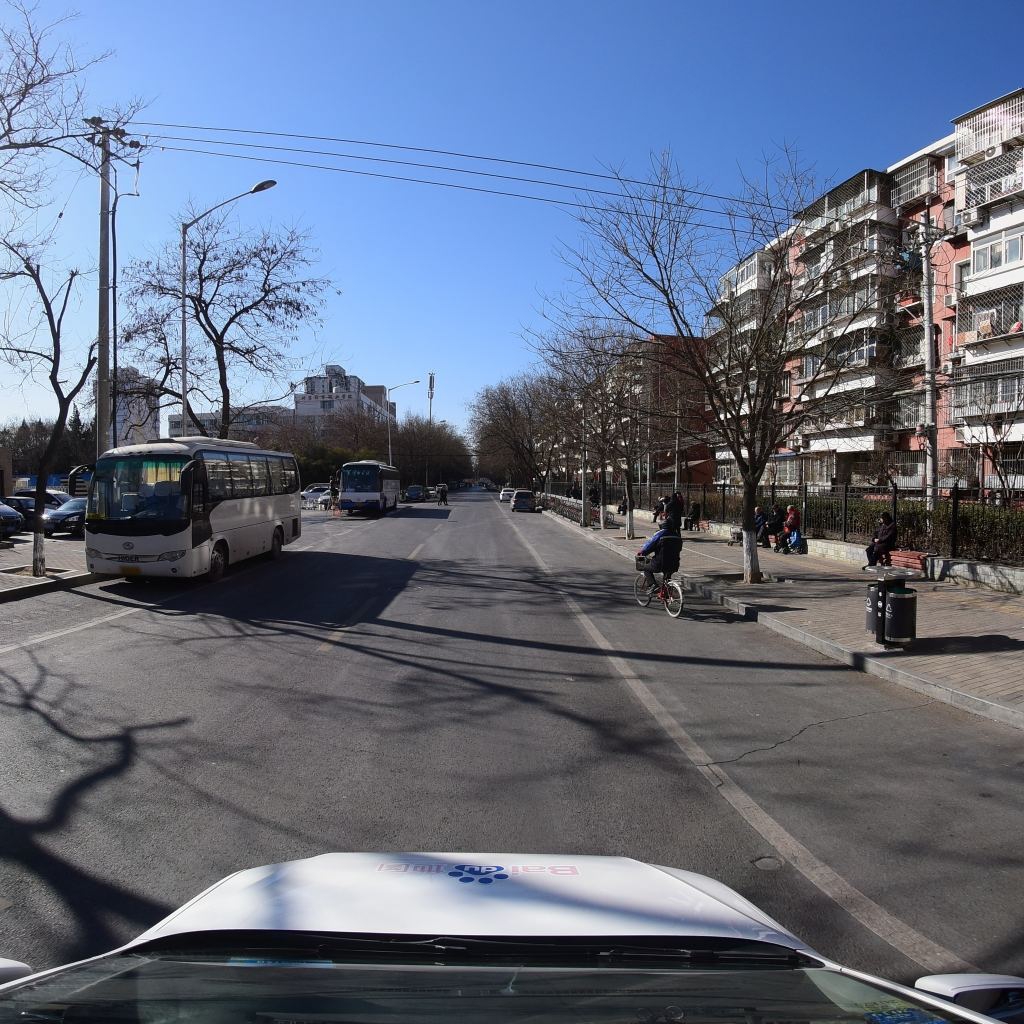
Region: Fengtai
Road damage annotations: transverse crack, transverse crack, pothole